Question: My homework is to write a very simple application (Java or C#, I know both), which can detect water level of a glass of water / coke in a picture (it have to draw a line there). I don't even know how to start it. I have googled all day, but have found no useful results. Are there any good algorithms, which can detect the level of the liquid?
The photo is taken from the side, like this:

(it's also good if it detects both lines). So could you help me out with how to start? Use egde detection (are there any good basic algorythms?), or other method?
It would be best would be if it detected water, coke, and every liqued etc....
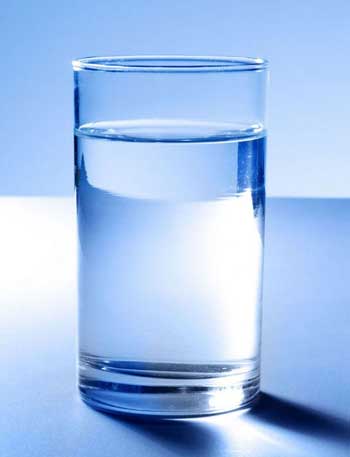
Answer: You are going to have to do some edge detection and then once you have the edges, try and find the level within the glass. You could use a toolkit like <URL>. Then code to detect the edges is pretty simple, for example:
'''
Bitmap b = new Bitmap(Image.FromFile(@"C:\Temp\water.jpg"));
// create filter
Edges filter = new Edges();
// apply the filter
filter.ApplyInPlace(b);
pictureBox1.Image = b;
'''
Yields an image like this:

Now it should be a little bit easier to find the point of water in the glass. Since all of the background noise has been eliminated, you can focus on determining which edge you should key off of.